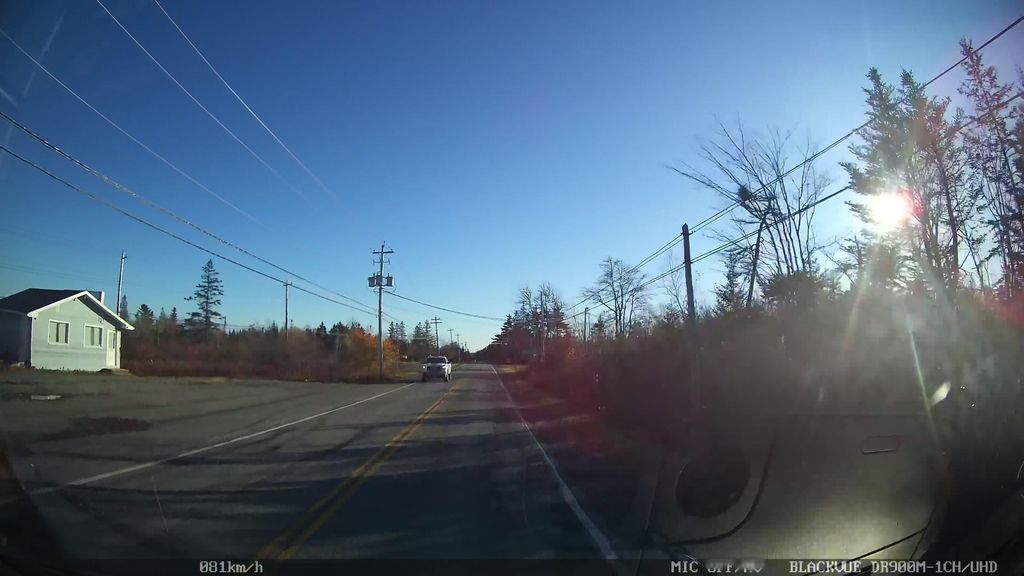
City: halifax